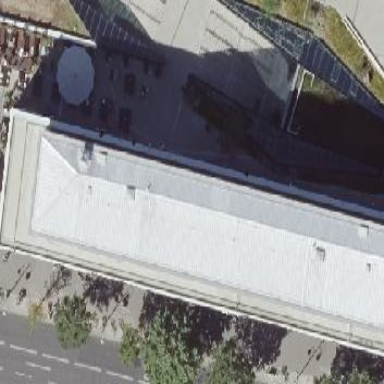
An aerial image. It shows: Building with grass-covered roof.